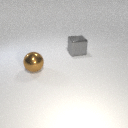
large brown metal sphere to the left of large gray metal cube